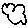
Label: cloud